Question:
Hi, developers
As you can see the picture above, I am trying to move the face icon to a bit left so that I can see the whole face. However, in RelativelyLayout, I have not found how. Can anyone let me know how to do it? Thanks.
The following is my xml layout code:
'''
<?xml version="1.0" encoding="utf-8"?>
<RelativeLayout
xmlns:android="http://schemas.android.com/apk/res/android"
android:id="@+id/mainCtrlLayout"
android:background="@drawable/photo_bg"
android:layout_width="1280px"
android:layout_height="800px">
<ImageView
android:layout_width="wrap_content"
android:layout_height="47px"
android:id="@+id/topBarLayout"
/>
<Button
android:layout_width="wrap_content"
android:layout_height="wrap_content"
android:layout_alignLeft="@+id/topBarLayout"
android:layout_marginLeft="17px"
android:id="@+id/searchBtn"
android:background="@drawable/adv_search_btn"
android:visibility="invisible"/>
<TextView
android:layout_height="wrap_content"
android:text="@string/strFrom"
android:id="@+id/txtFrom"
android:layout_width="wrap_content"
android:textColor="#FF00FFFF"
android:layout_marginLeft="20px"
android:textSize="20px"
android:layout_marginTop="10px">
</TextView>
<TextView
android:layout_width="wrap_content"
android:layout_height="wrap_content"
android:text="My Teblate"
android:id="@+id/txtSourcePath"
android:textColor="#FF00FFFF"
android:layout_toRightOf="@+id/txtFrom"
android:layout_marginLeft="20px"
android:textSize="20px"
android:layout_marginTop="10px"/>
<Button
android:id="@+id/refreshBtn"
android:background="@drawable/adv_refresh_btn"
android:layout_below="@+id/topBarLayout"
android:layout_alignParentRight="true"
android:layout_height="wrap_content"
android:layout_width="wrap_content"
>
</Button>
<ScrollView
android:id="@+id/layout_a1_vsview"
android:layout_alignParentLeft="true"
android:layout_below="@+id/refreshBtn"
android:scrollbars="vertical"
android:layout_height="625px"
android:layout_width="wrap_content">
<com.iid.dlna.activity.DMRList
android:layout_width="wrap_content"
android:layout_height="wrap_content"
android:id="@+id/a2"
android:layout_centerInParent="true" />
</ScrollView>
<TextView
android:textColor="@color/TextCtlScreenBlue"
android:gravity="center"
android:textSize="24px"
android:id="@+id/a3"
android:layout_below="@+id/topBarLayout"
android:layout_height="51px"
android:layout_marginLeft="545px"
android:layout_width="246px">
</TextView>
<TextView
android:textColor="@color/TextCtlScreenBlue"
android:gravity="center"
android:textSize="24px"
android:id="@+id/sortDateBtn"
android:layout_toRightOf="@id/sortPhotoBtn"
android:layout_below="@+id/topBarLayout"
android:layout_height="51px"
android:layout_marginLeft="30px"
android:layout_width="246px">
</TextView>
<TextView
android:textColor="@color/TextCtlScreenBlue"
android:gravity="center"
android:textSize="24px"
android:id="@+id/sortAlbumBtn"
android:layout_toRightOf="@id/sortDateBtn"
android:layout_below="@+id/topBarLayout"
android:layout_height="51px"
android:layout_marginLeft="30px"
android:layout_width="246px">
</TextView>
<Button
android:layout_width="120px"
android:layout_height="50px"
android:id="@+id/photoBackBtn"
android:background="@drawable/photo_back_default"
android:textColor="@drawable/text_color_b2w"
android:textSize="24px"
android:paddingLeft="16px"
android:text="@string/ctlscreen_txt_back"
android:layout_marginLeft="500px"
android:layout_marginTop="117px"
android:visibility="visible"/>
<Button
android:id="@+id/selectAllBtn"
android:text="@string/ctlscreen_txt_selectall"
android:paddingLeft="32px"
android:textSize="24px"
android:background="@drawable/photo_selectall_default"
android:textColor="@drawable/text_color_b2w"
android:layout_toRightOf="@+id/photoBackBtn"
android:layout_marginTop="117px"
android:layout_marginLeft="170px"
android:layout_width="175px"
android:layout_height="50px"/>
<Button
android:id="@+id/unselectAllBtn"
android:text="@string/ctlscreen_txt_unselectall"
android:paddingLeft="32px"
android:textSize="24px"
android:background="@drawable/photo_unselectall_default"
android:textColor="@drawable/text_color_b2w"
android:layout_toRightOf="@+id/selectAllBtn"
android:layout_marginLeft="20px"
android:layout_marginTop="117px"
android:layout_width="205px"
android:layout_height="50px"/>
<Button
android:text="@string/strPrevPage"
android:id="@+id/prevBtn"
android:textColor="#FFFFFFFF"
android:background="@drawable/adv_page_btn"
android:layout_toRightOf="@+id/unselectAllBtn"
android:textSize="26px"
android:layout_marginLeft="30px"
android:layout_marginTop="117px"
android:layout_height="43px"
android:layout_width="43px"/>
<TextView
android:layout_width="wrap_content"
android:layout_height="wrap_content"
android:id="@+id/txtPage"
android:textColor="#FFFFFFFF"
android:text="00"
android:layout_toRightOf="@+id/prevBtn"
android:textSize="26px"
android:layout_marginLeft="10px"
android:layout_marginTop="117px"/>
<Button
android:text="@string/strNextPage"
android:id="@+id/nextBtn"
android:textColor="#FFFFFFFF"
android:background="@drawable/adv_page_btn"
android:layout_toRightOf="@+id/txtPage"
android:textSize="26px"
android:layout_marginLeft="10px"
android:layout_marginTop="117px"
android:layout_height="43px"
android:layout_width="43px"/>
<RelativeLayout
android:layout_width="fill_parent"
android:id="@+id/contentListLayout"
android:layout_marginTop="189px"
android:layout_height="544px"
android:layout_marginLeft="507px">
<ScrollView
android:layout_width="fill_parent"
android:layout_height="wrap_content"
android:layout_centerHorizontal="true"
android:id="@+id/layout_contentlist_vsview"
android:scrollbars="vertical">
<com.iid.dlna.activity.ContentList
android:layout_width="fill_parent"
android:layout_height="wrap_content"
android:id="@+id/layout_hsview_Ver_scrolla"
android:layout_centerInParent="true" />
</ScrollView>
</RelativeLayout>
<RelativeLayout
android:layout_height="wrap_content"
android:id="@+id/progress"
android:layout_width="wrap_content"
android:layout_centerInParent="true">
<ImageView
android:scaleType="fitXY"
android:layout_height="15px"
android:src="@drawable/loadbar_bg"
android:id="@+id/iv_pro_bg"
android:layout_width="361px">
</ImageView>
<ImageView
android:scaleType="fitXY"
android:layout_height="15px"
android:src="@drawable/loadbar_fg"
android:id="@+id/iv_pro_fg"
android:layout_width="0px">
</ImageView>
</RelativeLayout>
</RelativeLayout>
'''
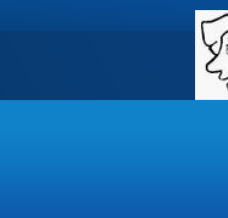
Answer: This is what you need:
'''
<?xml version="1.0" encoding="utf-8"?>
<RelativeLayout xmlns:android="http://schemas.android.com/apk/res/android"
android:id="@+id/mainCtrlLayout"
android:layout_width="match_parent"
android:layout_height="match_parent"
android:background="@drawable/photo_bg" >
<Button
android:id="@+id/refreshBtn"
android:layout_width="wrap_content"
android:layout_height="wrap_content"
android:layout_alignParentRight="true"
android:layout_below="@+id/topBarLayout"
android:background="@drawable/refreshBtn" >
</Button>
</RelativeLayout>
'''